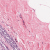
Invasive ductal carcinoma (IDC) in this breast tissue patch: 0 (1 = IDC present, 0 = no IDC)